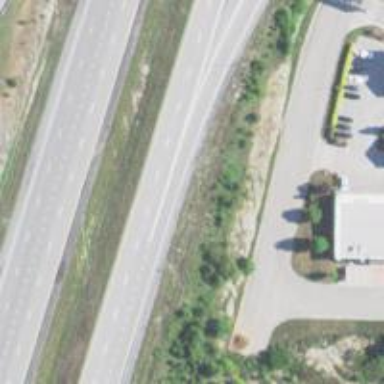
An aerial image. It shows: Motorway junction.